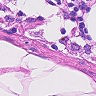
Metastatic tissue present: no